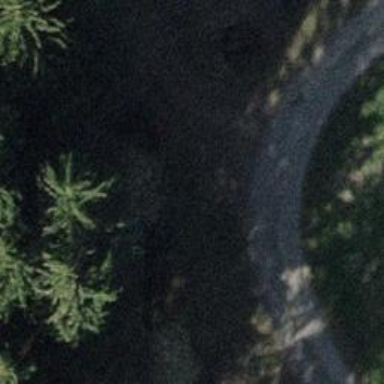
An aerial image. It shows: Culvert tunnel.